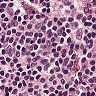
Metastatic tissue present: no